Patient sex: M
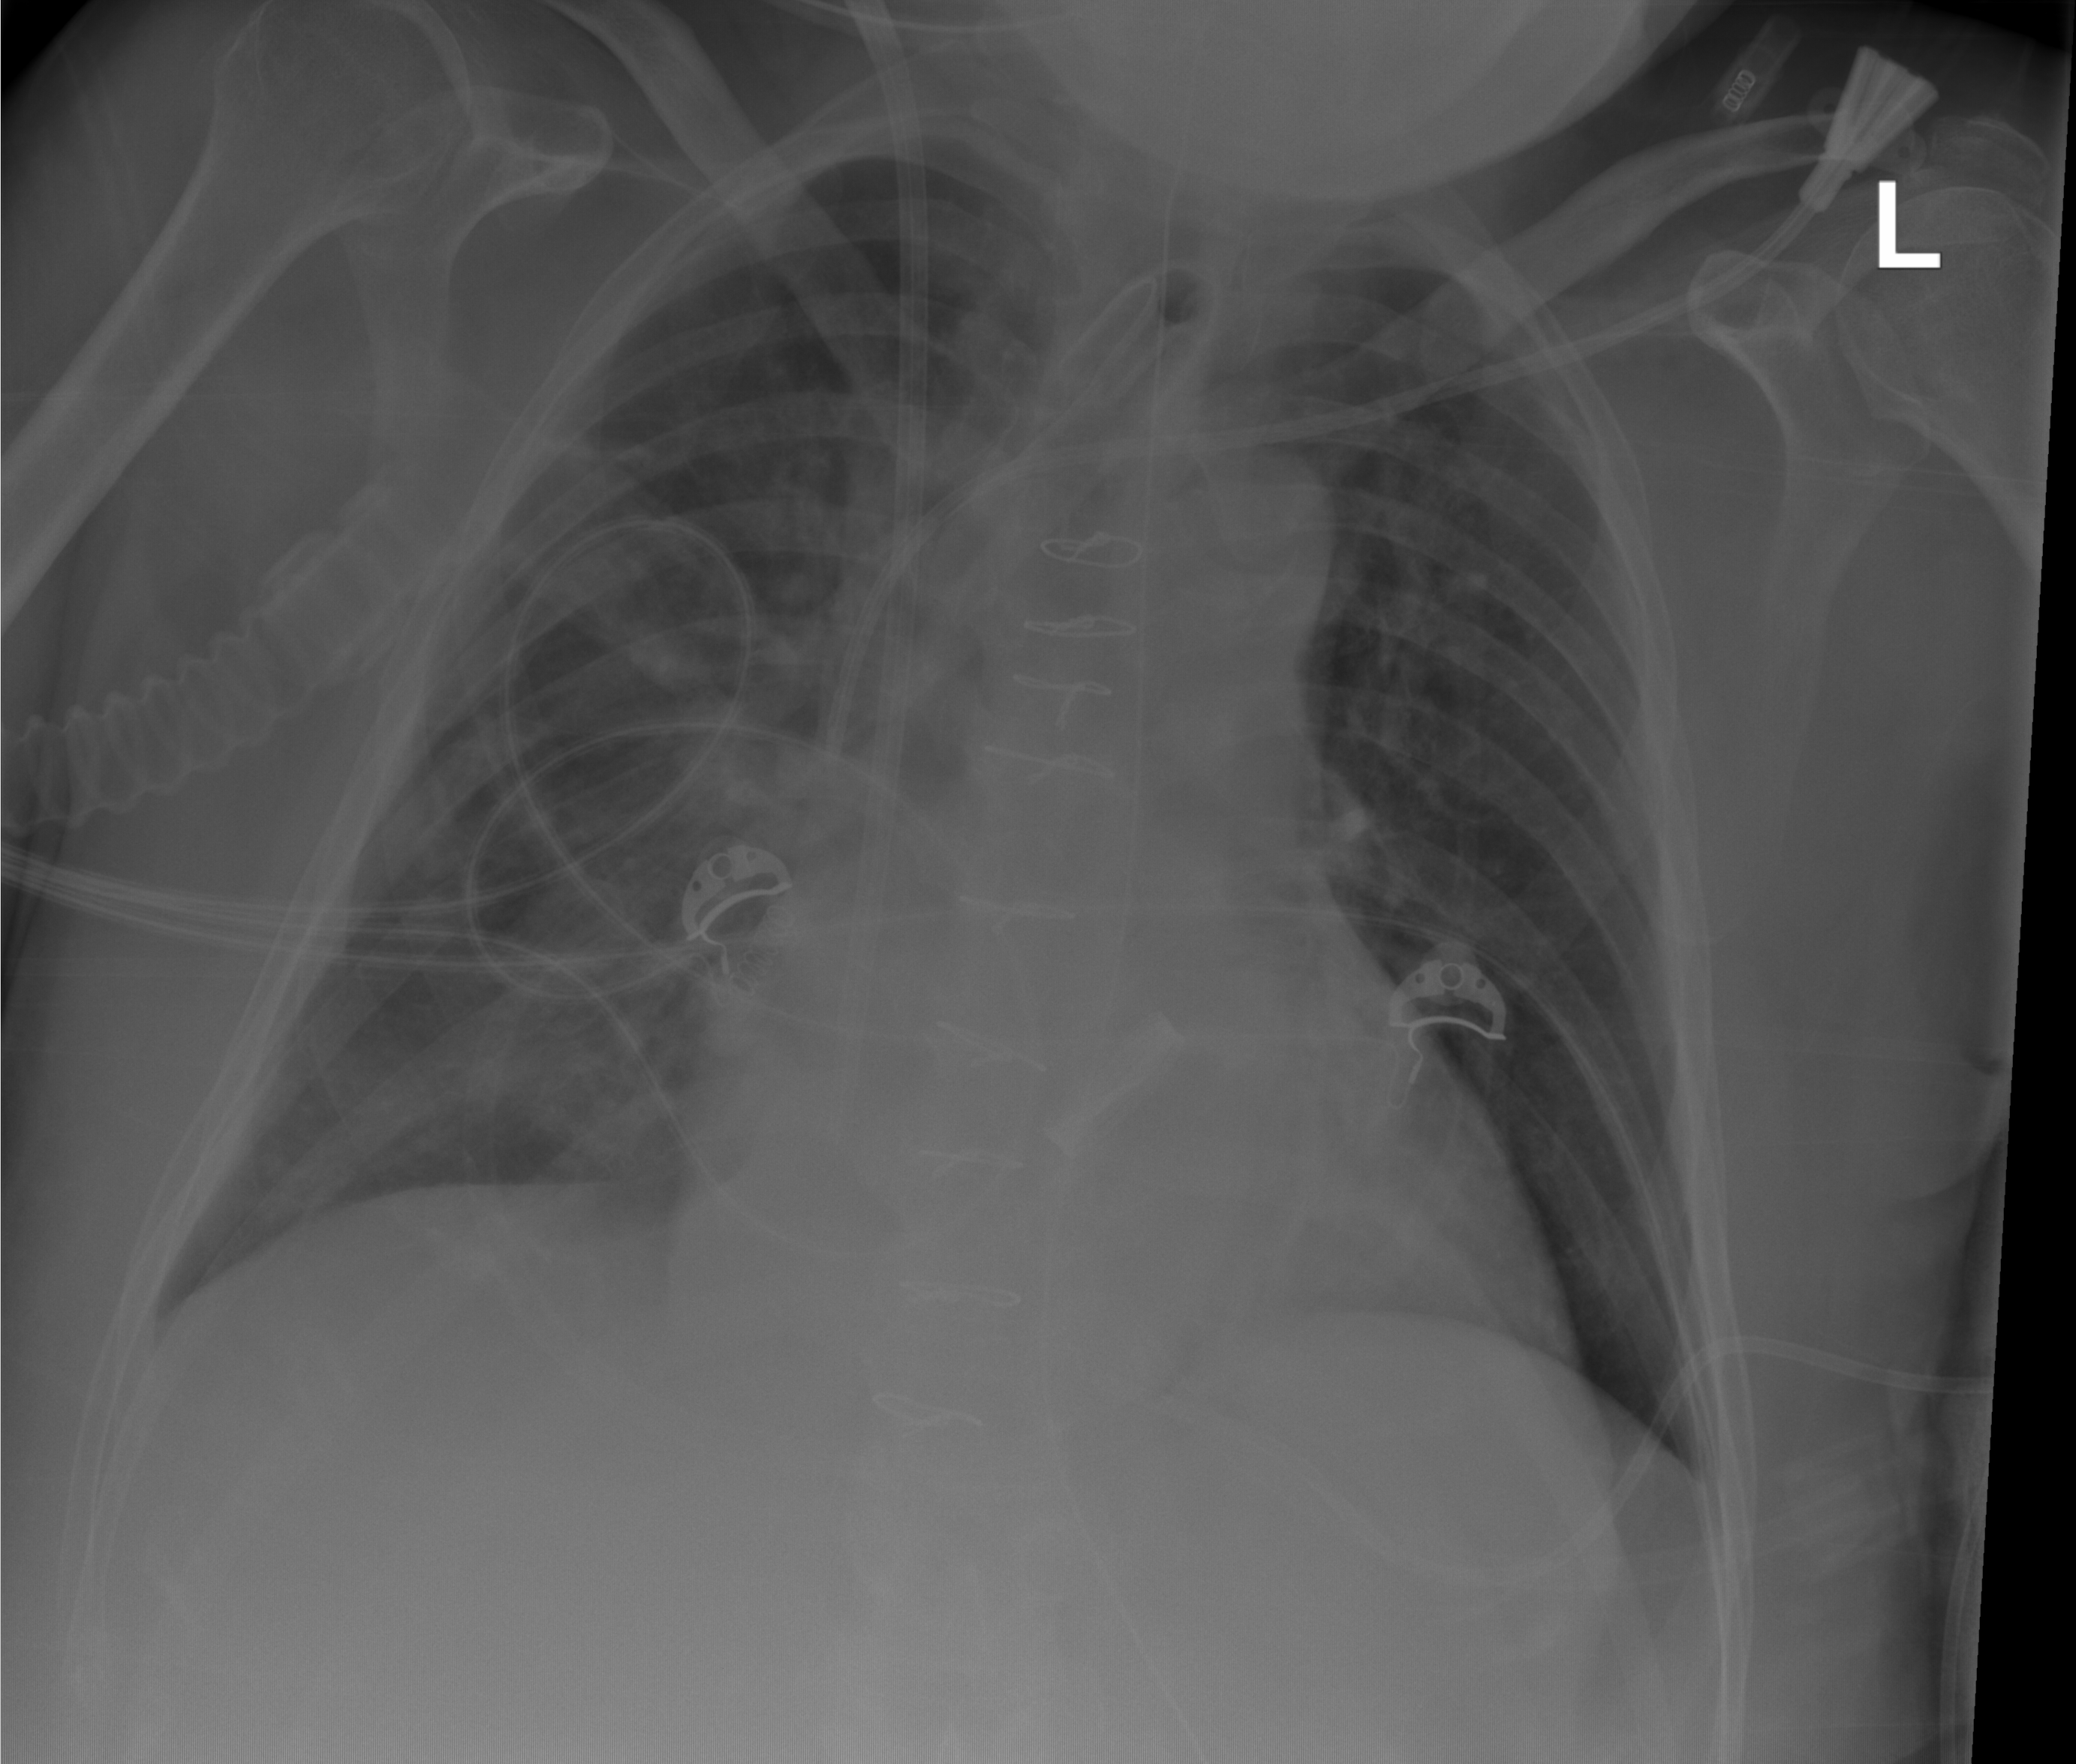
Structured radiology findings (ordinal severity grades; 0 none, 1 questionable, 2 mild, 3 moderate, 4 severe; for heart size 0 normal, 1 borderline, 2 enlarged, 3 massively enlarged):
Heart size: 2
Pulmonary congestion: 2
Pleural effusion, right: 0
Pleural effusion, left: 0
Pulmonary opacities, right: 2
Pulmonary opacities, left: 1
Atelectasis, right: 0
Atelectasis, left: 0